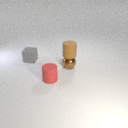
small brown metal sphere behind small red rubber cylinder